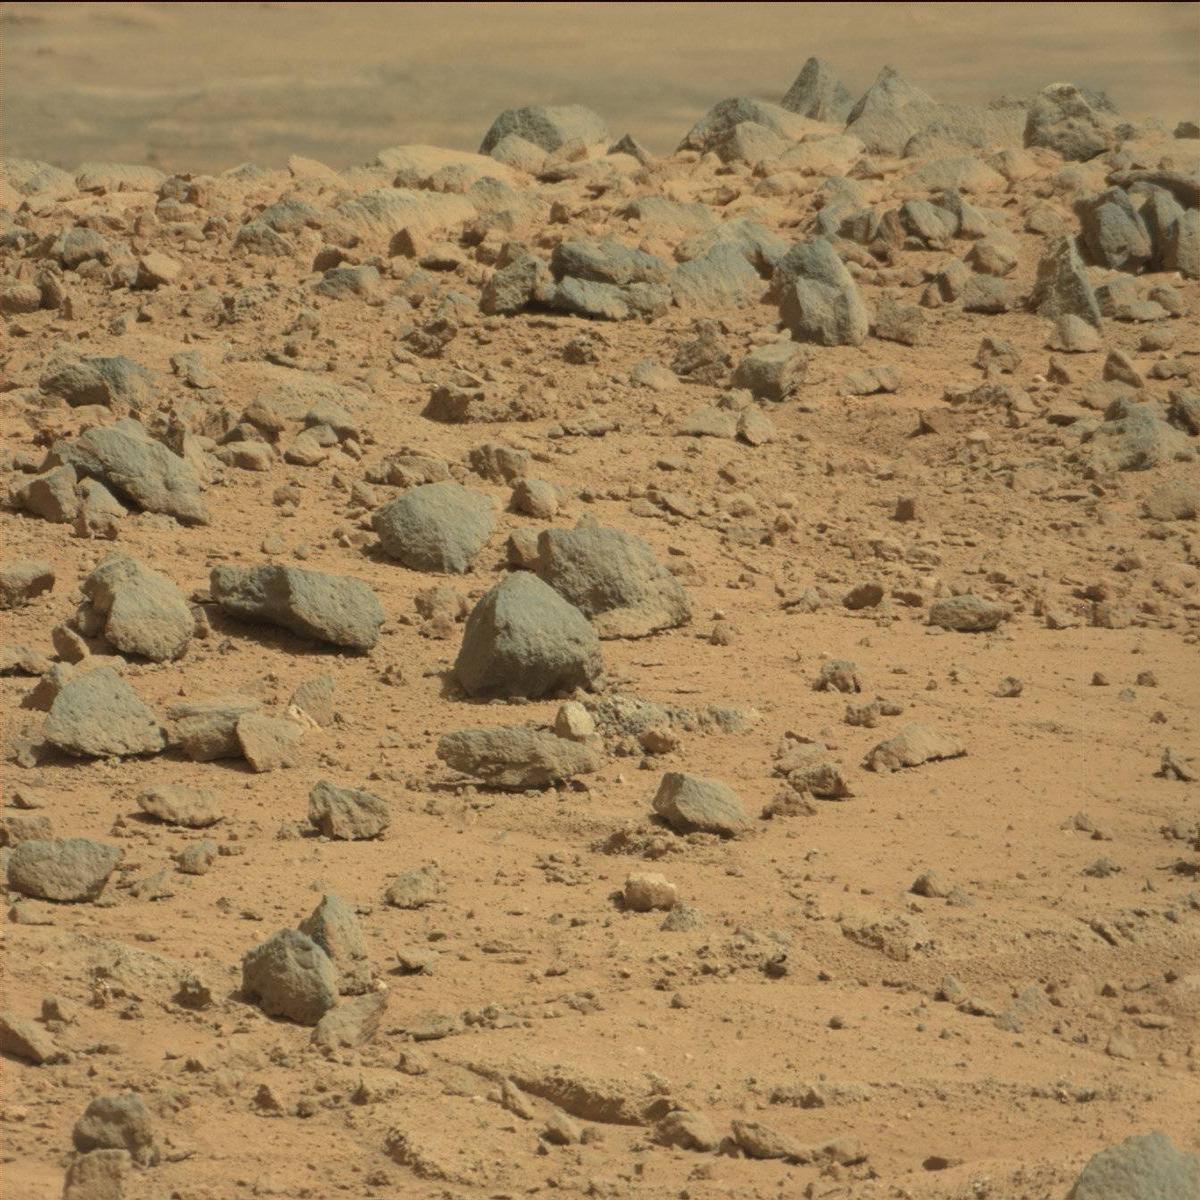
Terrain classes present: Bedrock, Ridge, Rock, Sand / Soil